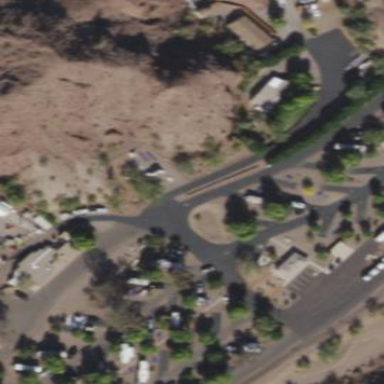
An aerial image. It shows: Caravan site for tourism.